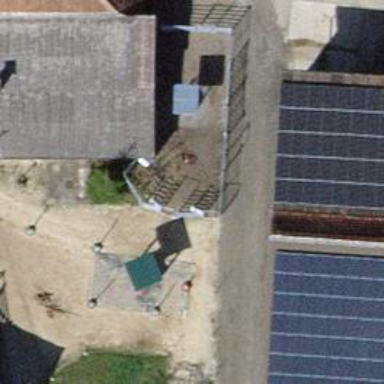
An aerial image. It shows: Stable building used for agricultural purposes. It has skillion roof made of eternit material.